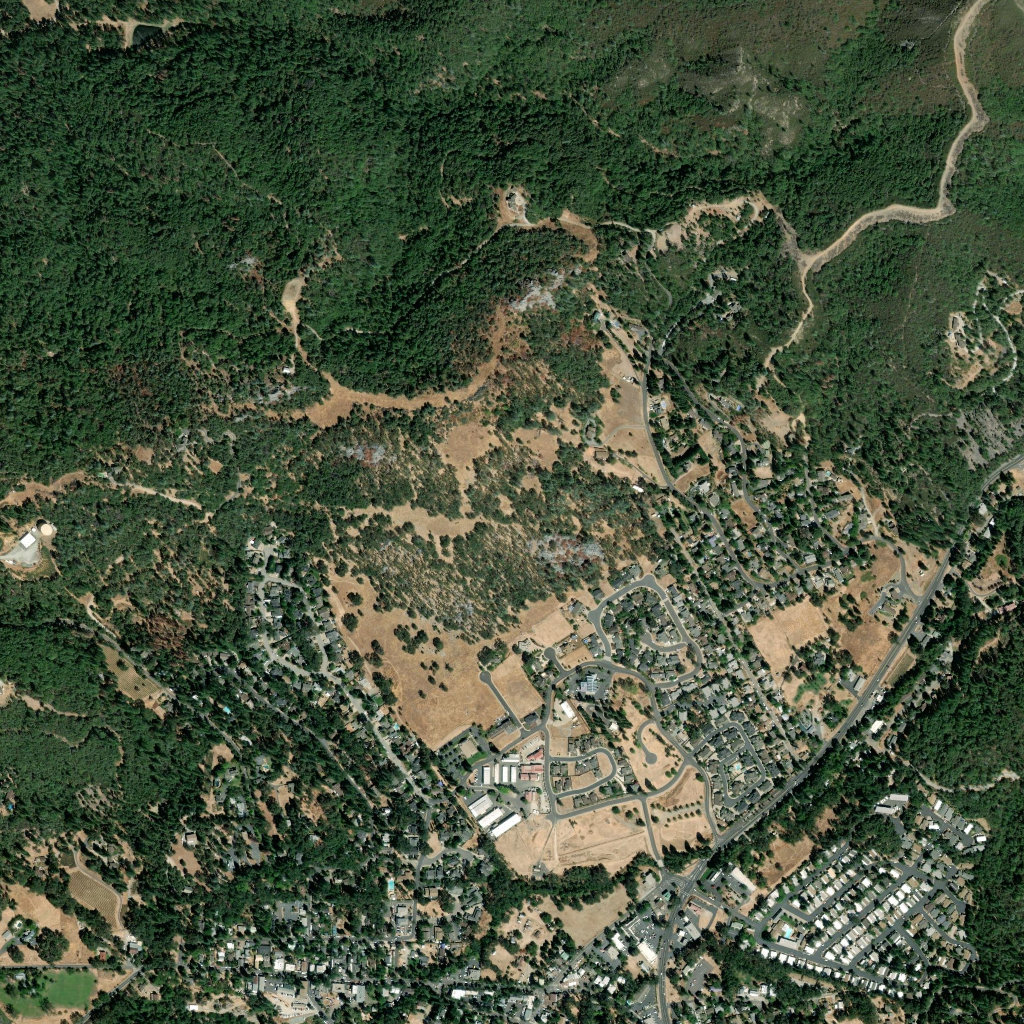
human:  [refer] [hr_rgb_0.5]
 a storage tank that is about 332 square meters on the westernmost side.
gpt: <box>[[3, 50, 4, 52, 0]]</box>